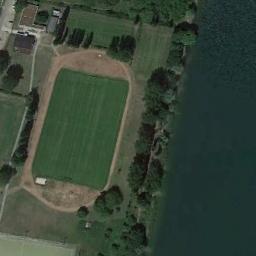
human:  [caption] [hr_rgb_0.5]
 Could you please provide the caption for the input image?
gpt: There are many trees near the ground track field .

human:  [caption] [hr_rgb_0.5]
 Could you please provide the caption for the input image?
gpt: The ground track field is surrounded by some trees and the waters is next to the ground track field .

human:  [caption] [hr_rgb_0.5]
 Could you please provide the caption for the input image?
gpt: Track and field are built on the lawn, Surrounded by many vegetation, Next to the ocean .

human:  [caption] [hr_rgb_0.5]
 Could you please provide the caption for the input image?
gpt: There is a big track and field on the green field .

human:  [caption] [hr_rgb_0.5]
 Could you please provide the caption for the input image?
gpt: A ground track field with a brown track beside a river .